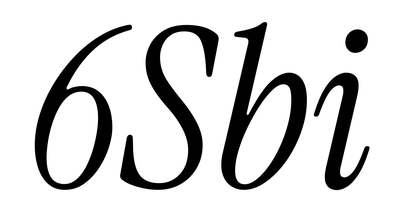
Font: InstrumentSerif-Italic